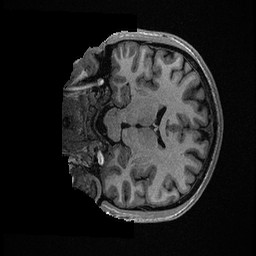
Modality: T1w
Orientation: coronal
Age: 39
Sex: male
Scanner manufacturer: ge
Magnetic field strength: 3 T
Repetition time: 0.006952 s
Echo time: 0.00292 s